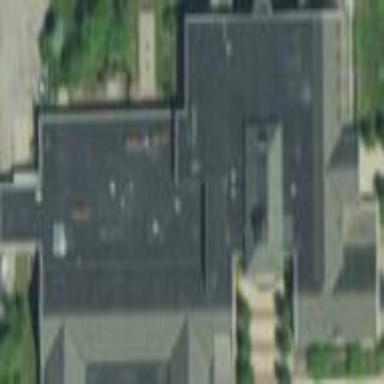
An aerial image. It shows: College building.